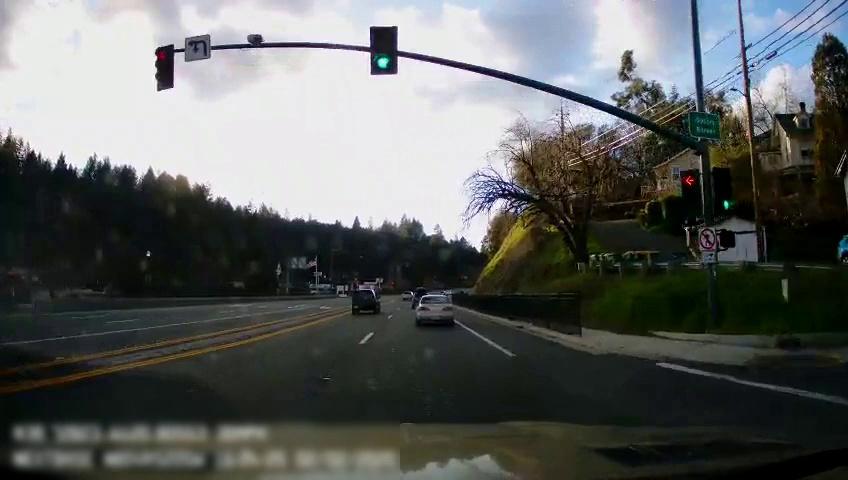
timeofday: Day
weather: Sunny
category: Drivable Space
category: Vehicles | Car
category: Vehicles | SUV
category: Vehicles | SUV
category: Vehicles | SUV
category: Vehicles | Car
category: Lanes | Current Lane
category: Lanes | Alternate Lane
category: Lanes | Current Lane
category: Lanes | Opposite Lane
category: Lanes | Opposite Lane
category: Lanes | Opposite Lane
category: Lanes | Opposite Lane
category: Lanes | Opposite Lane
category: Lanes | Opposite Lane
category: Lanes | Opposite Lane
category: Traffic | Lights
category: Traffic | Signs
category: Traffic | Lights
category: Traffic | Signs
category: Traffic | Signs
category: Traffic | Lights
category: Traffic | Signs
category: Traffic | Lights